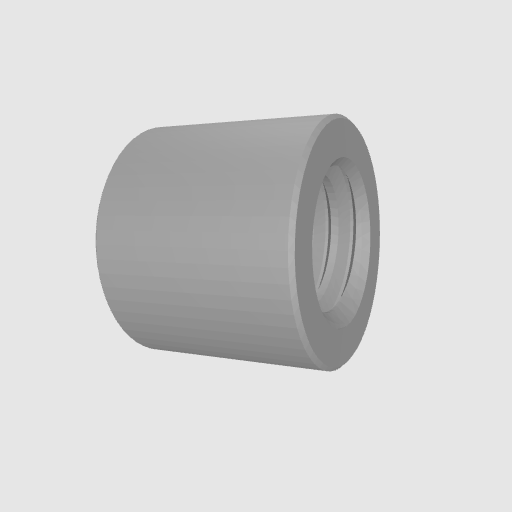
Part: Standoff6OD5